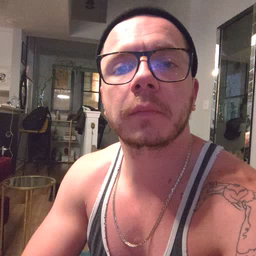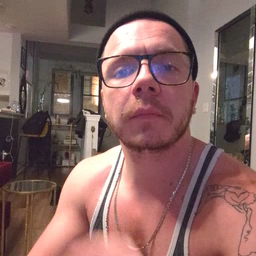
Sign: cheek